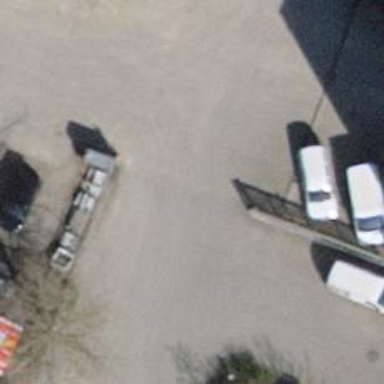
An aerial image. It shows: Gate.